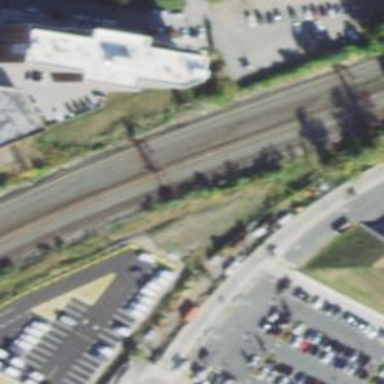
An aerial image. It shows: Railway yard in service.